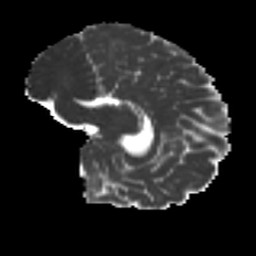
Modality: MD
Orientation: sagittal
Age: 24
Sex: female
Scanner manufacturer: ge
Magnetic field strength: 3 T
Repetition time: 7.8 s
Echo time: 0.0606 s